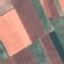
Land use / land cover: AnnualCrop